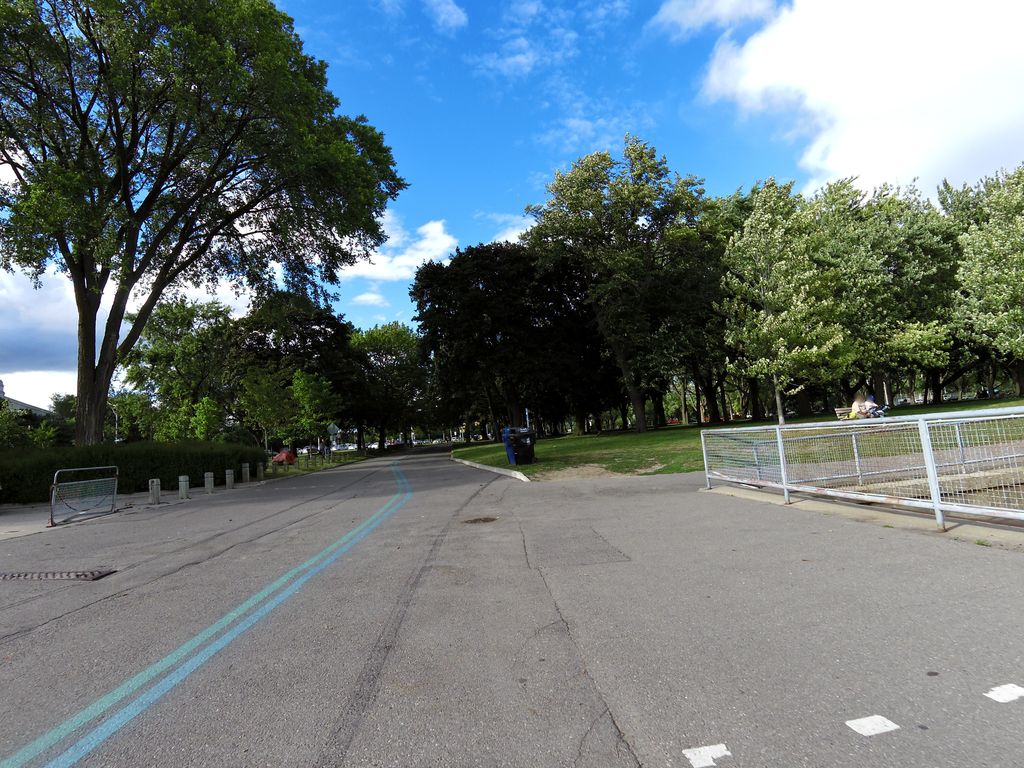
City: toronto